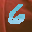
Label: 6